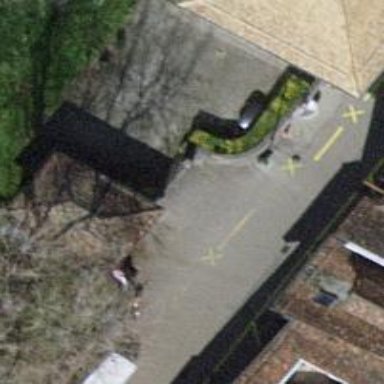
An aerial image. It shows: Gate.